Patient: sex M, age 61
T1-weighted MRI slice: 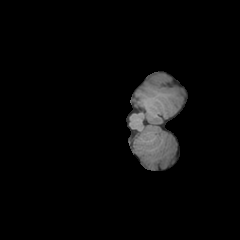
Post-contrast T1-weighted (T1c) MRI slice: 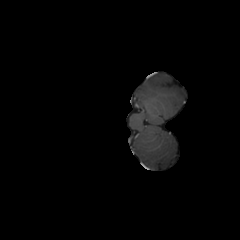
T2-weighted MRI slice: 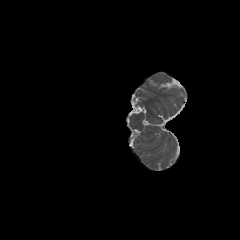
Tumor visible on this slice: no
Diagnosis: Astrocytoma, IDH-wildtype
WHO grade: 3